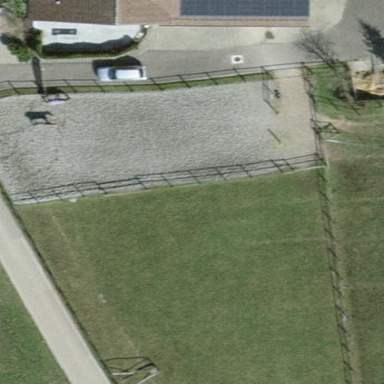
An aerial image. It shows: Equestrian pitch used for leisure and sports activities.